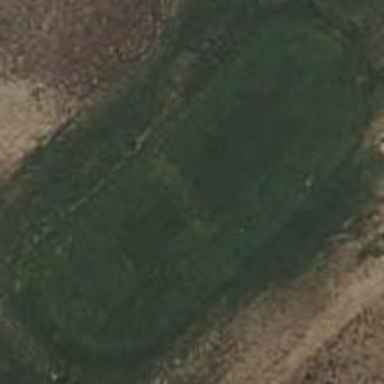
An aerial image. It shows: Golf tee.